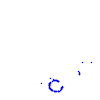
Particle: proton